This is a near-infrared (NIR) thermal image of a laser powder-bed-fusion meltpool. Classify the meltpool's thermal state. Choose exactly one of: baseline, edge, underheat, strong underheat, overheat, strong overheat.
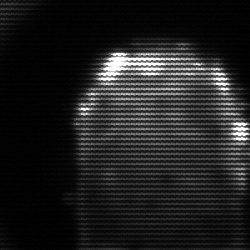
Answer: baseline